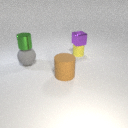
large gray rubber sphere in front of small yellow rubber cylinder